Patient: sex M, age 26
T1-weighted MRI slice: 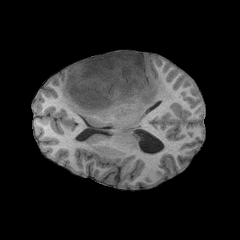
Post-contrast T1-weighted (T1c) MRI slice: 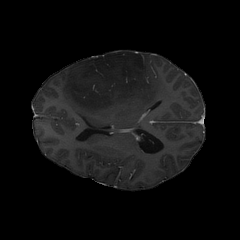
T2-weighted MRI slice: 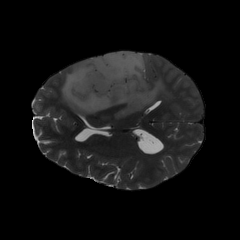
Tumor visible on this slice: yes
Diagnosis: Astrocytoma, IDH-mutant
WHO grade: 3